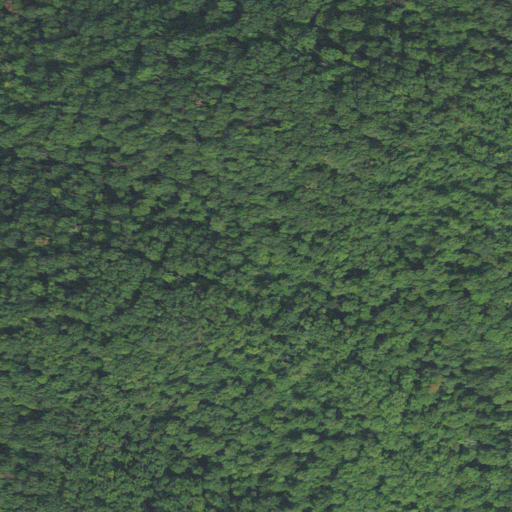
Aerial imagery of gap in Virginia named Shields Gap containing only deciduous forest